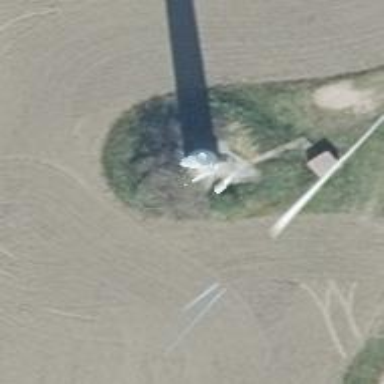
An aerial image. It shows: Wind generator powered by wind turbines.